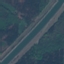
Label: River